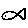
Label: fish